Current action and preconditions to check: path_clear

Your task: For each precondition in the list above, predict whether it will hold at this action.

Consider the current scene as observed from the mobile robot's camera, and analyze the predicted future states of all dynamic agents (e.g., people, animals, vehicles, or any moving entities) within the NEXT SECOND.

IMPORTANT: Only answer "very likely" if you are absolutely certain—based on strong, clear evidence—that a dynamic agent will violate the precondition in the predicted future state. Do NOT answer "very likely" for unlikely, ambiguous, or low-probability risks.

Ask yourself for each precondition: Is there a high probability, with clear and convincing evidence, that the predicted future states of any dynamic agent will interfere with the predicted future state of the currently executing action within the NEXT SECOND, causing that precondition to fail?

Assess the risk level based on these predictions. Use "likely" or "very likely" if motions create a clear risk of interference.

Use "neutral" or "improbable" if agents are nearby but their predicted paths are clearly diverging or non-conflicting.

Failure Risk Categories: "very improbable", "improbable", "neutral", "likely", "very likely"

Answer Format: Output ONLY the probability_of_failure value from these categories: "very improbable", "improbable", "neutral", "likely", "very likely"

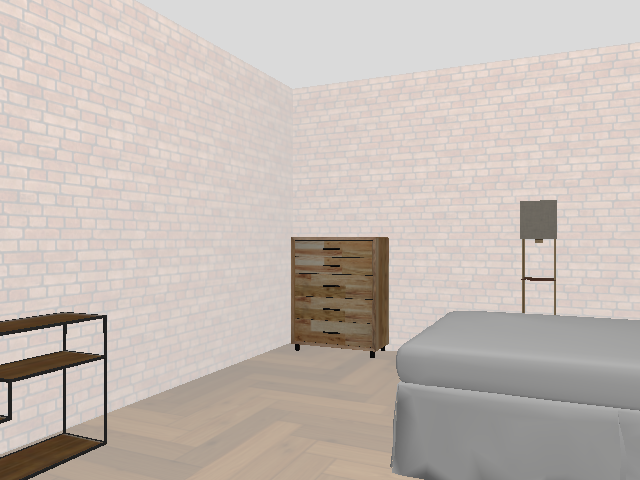

Answer: very improbable